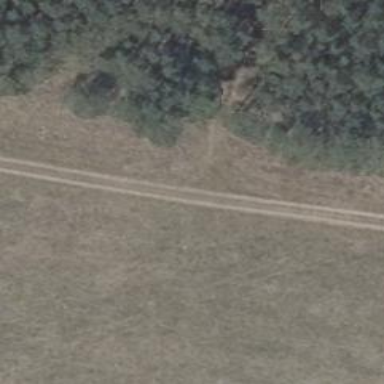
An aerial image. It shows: Ground path.